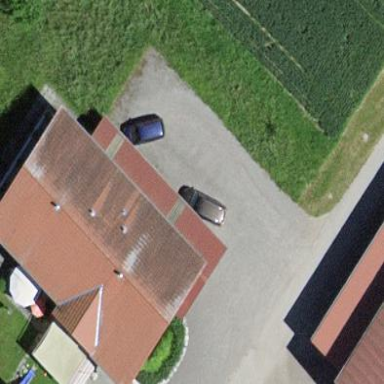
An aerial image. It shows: Residential building.